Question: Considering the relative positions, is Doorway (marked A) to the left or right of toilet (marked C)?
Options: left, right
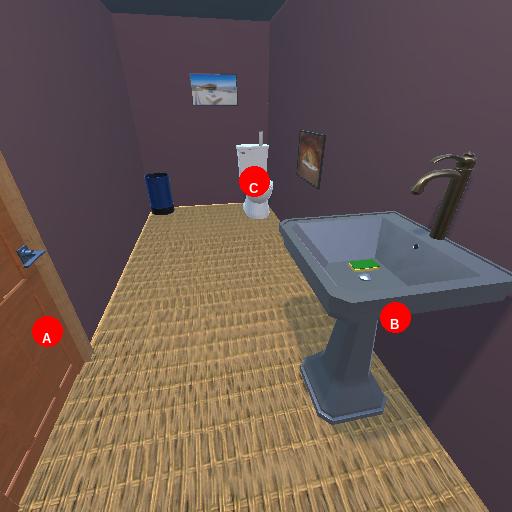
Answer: left